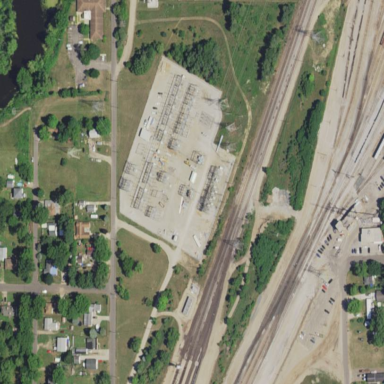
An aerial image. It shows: Outdoor power substation enclosed by fence. The substation operates at the transmission level.